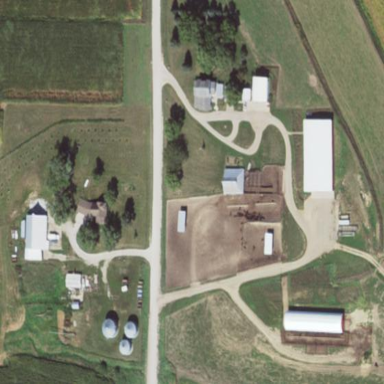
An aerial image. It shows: Farmyard area.